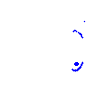
Particle: proton